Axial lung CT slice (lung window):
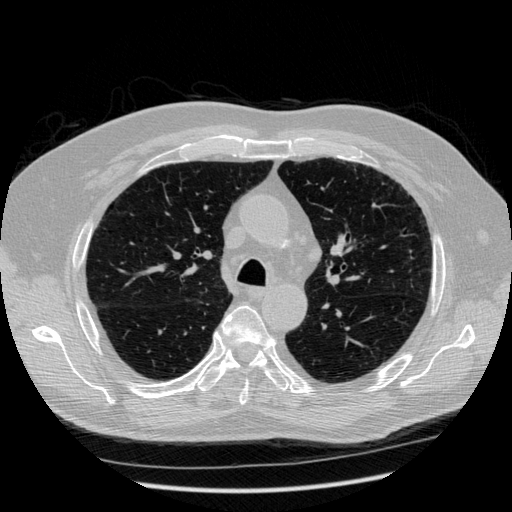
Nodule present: no